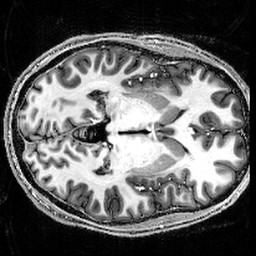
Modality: T1w
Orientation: axial
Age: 29
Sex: male
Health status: healthy
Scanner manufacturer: siemens
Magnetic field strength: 9.4 T
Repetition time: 6 s
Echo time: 0.0023 s